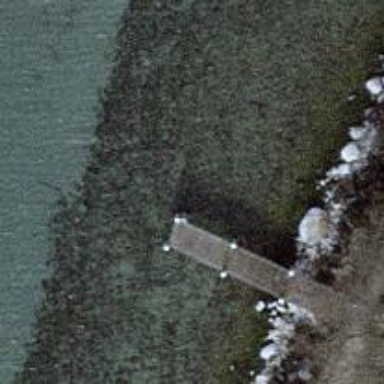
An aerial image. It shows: Man-made pier.